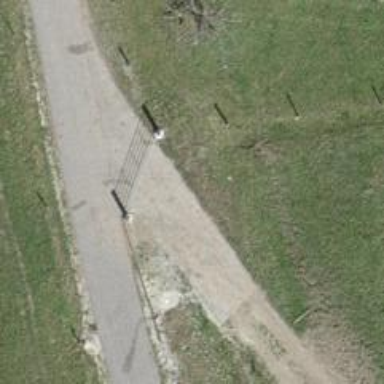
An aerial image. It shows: Gate.